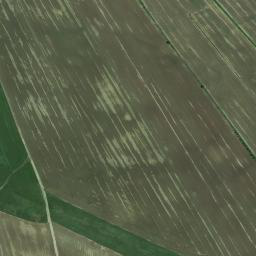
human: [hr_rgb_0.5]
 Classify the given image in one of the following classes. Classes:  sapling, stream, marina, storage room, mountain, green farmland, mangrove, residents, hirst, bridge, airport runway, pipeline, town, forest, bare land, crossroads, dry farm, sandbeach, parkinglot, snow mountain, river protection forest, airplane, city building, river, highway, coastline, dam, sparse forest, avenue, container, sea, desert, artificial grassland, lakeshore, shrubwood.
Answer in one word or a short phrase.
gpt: green farmland